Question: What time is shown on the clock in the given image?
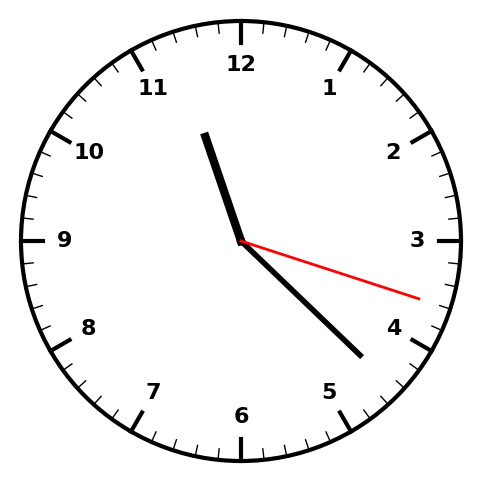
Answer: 11:22:18